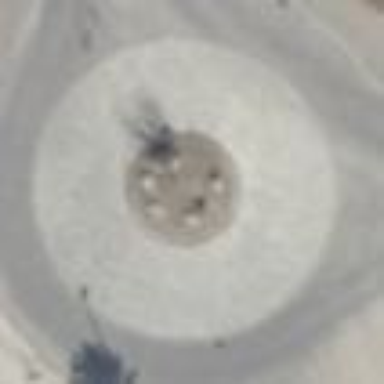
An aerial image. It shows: Unclassified road with asphalt surface leading to roundabout.